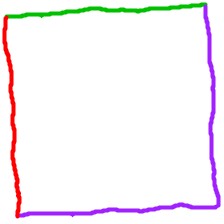
Shape: square